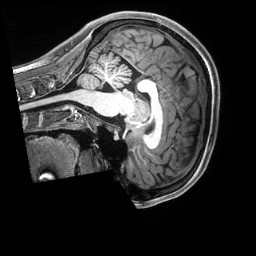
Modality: T1w
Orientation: sagittal
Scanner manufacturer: siemens
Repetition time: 2.5 s
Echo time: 0.00231 s